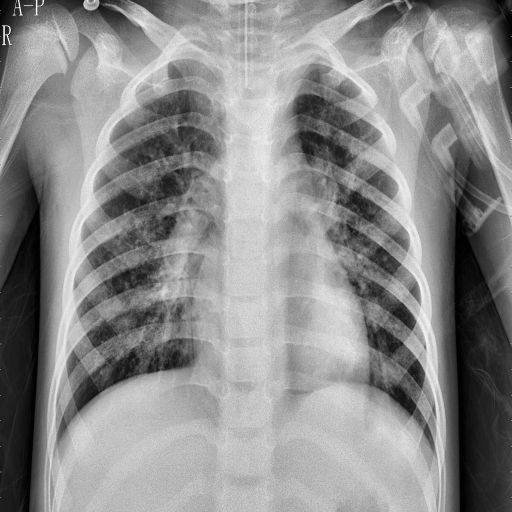
Finding: PNEUMONIA